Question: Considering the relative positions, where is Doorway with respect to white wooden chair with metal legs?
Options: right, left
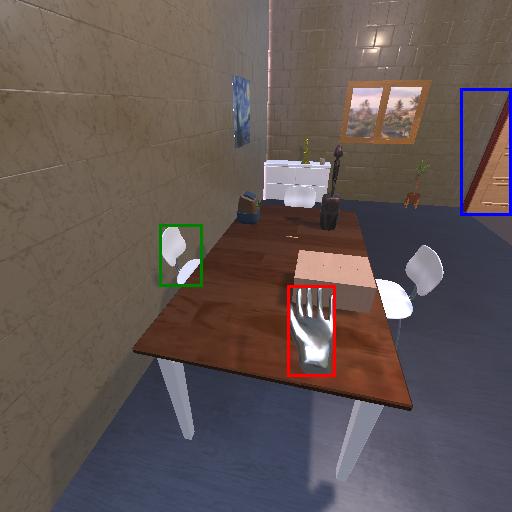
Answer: right